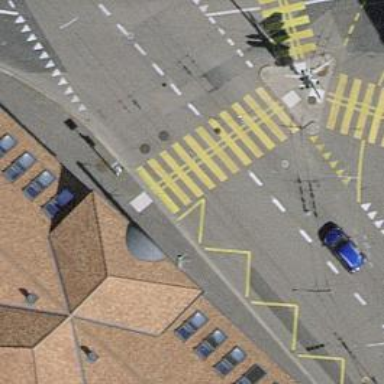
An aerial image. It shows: Crossing with traffic signals and zebra markings. There is island in the crossing.